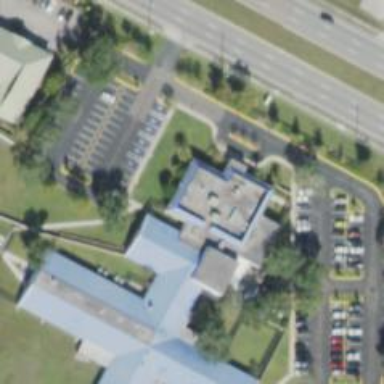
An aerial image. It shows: Hospital providing healthcare services.